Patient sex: M
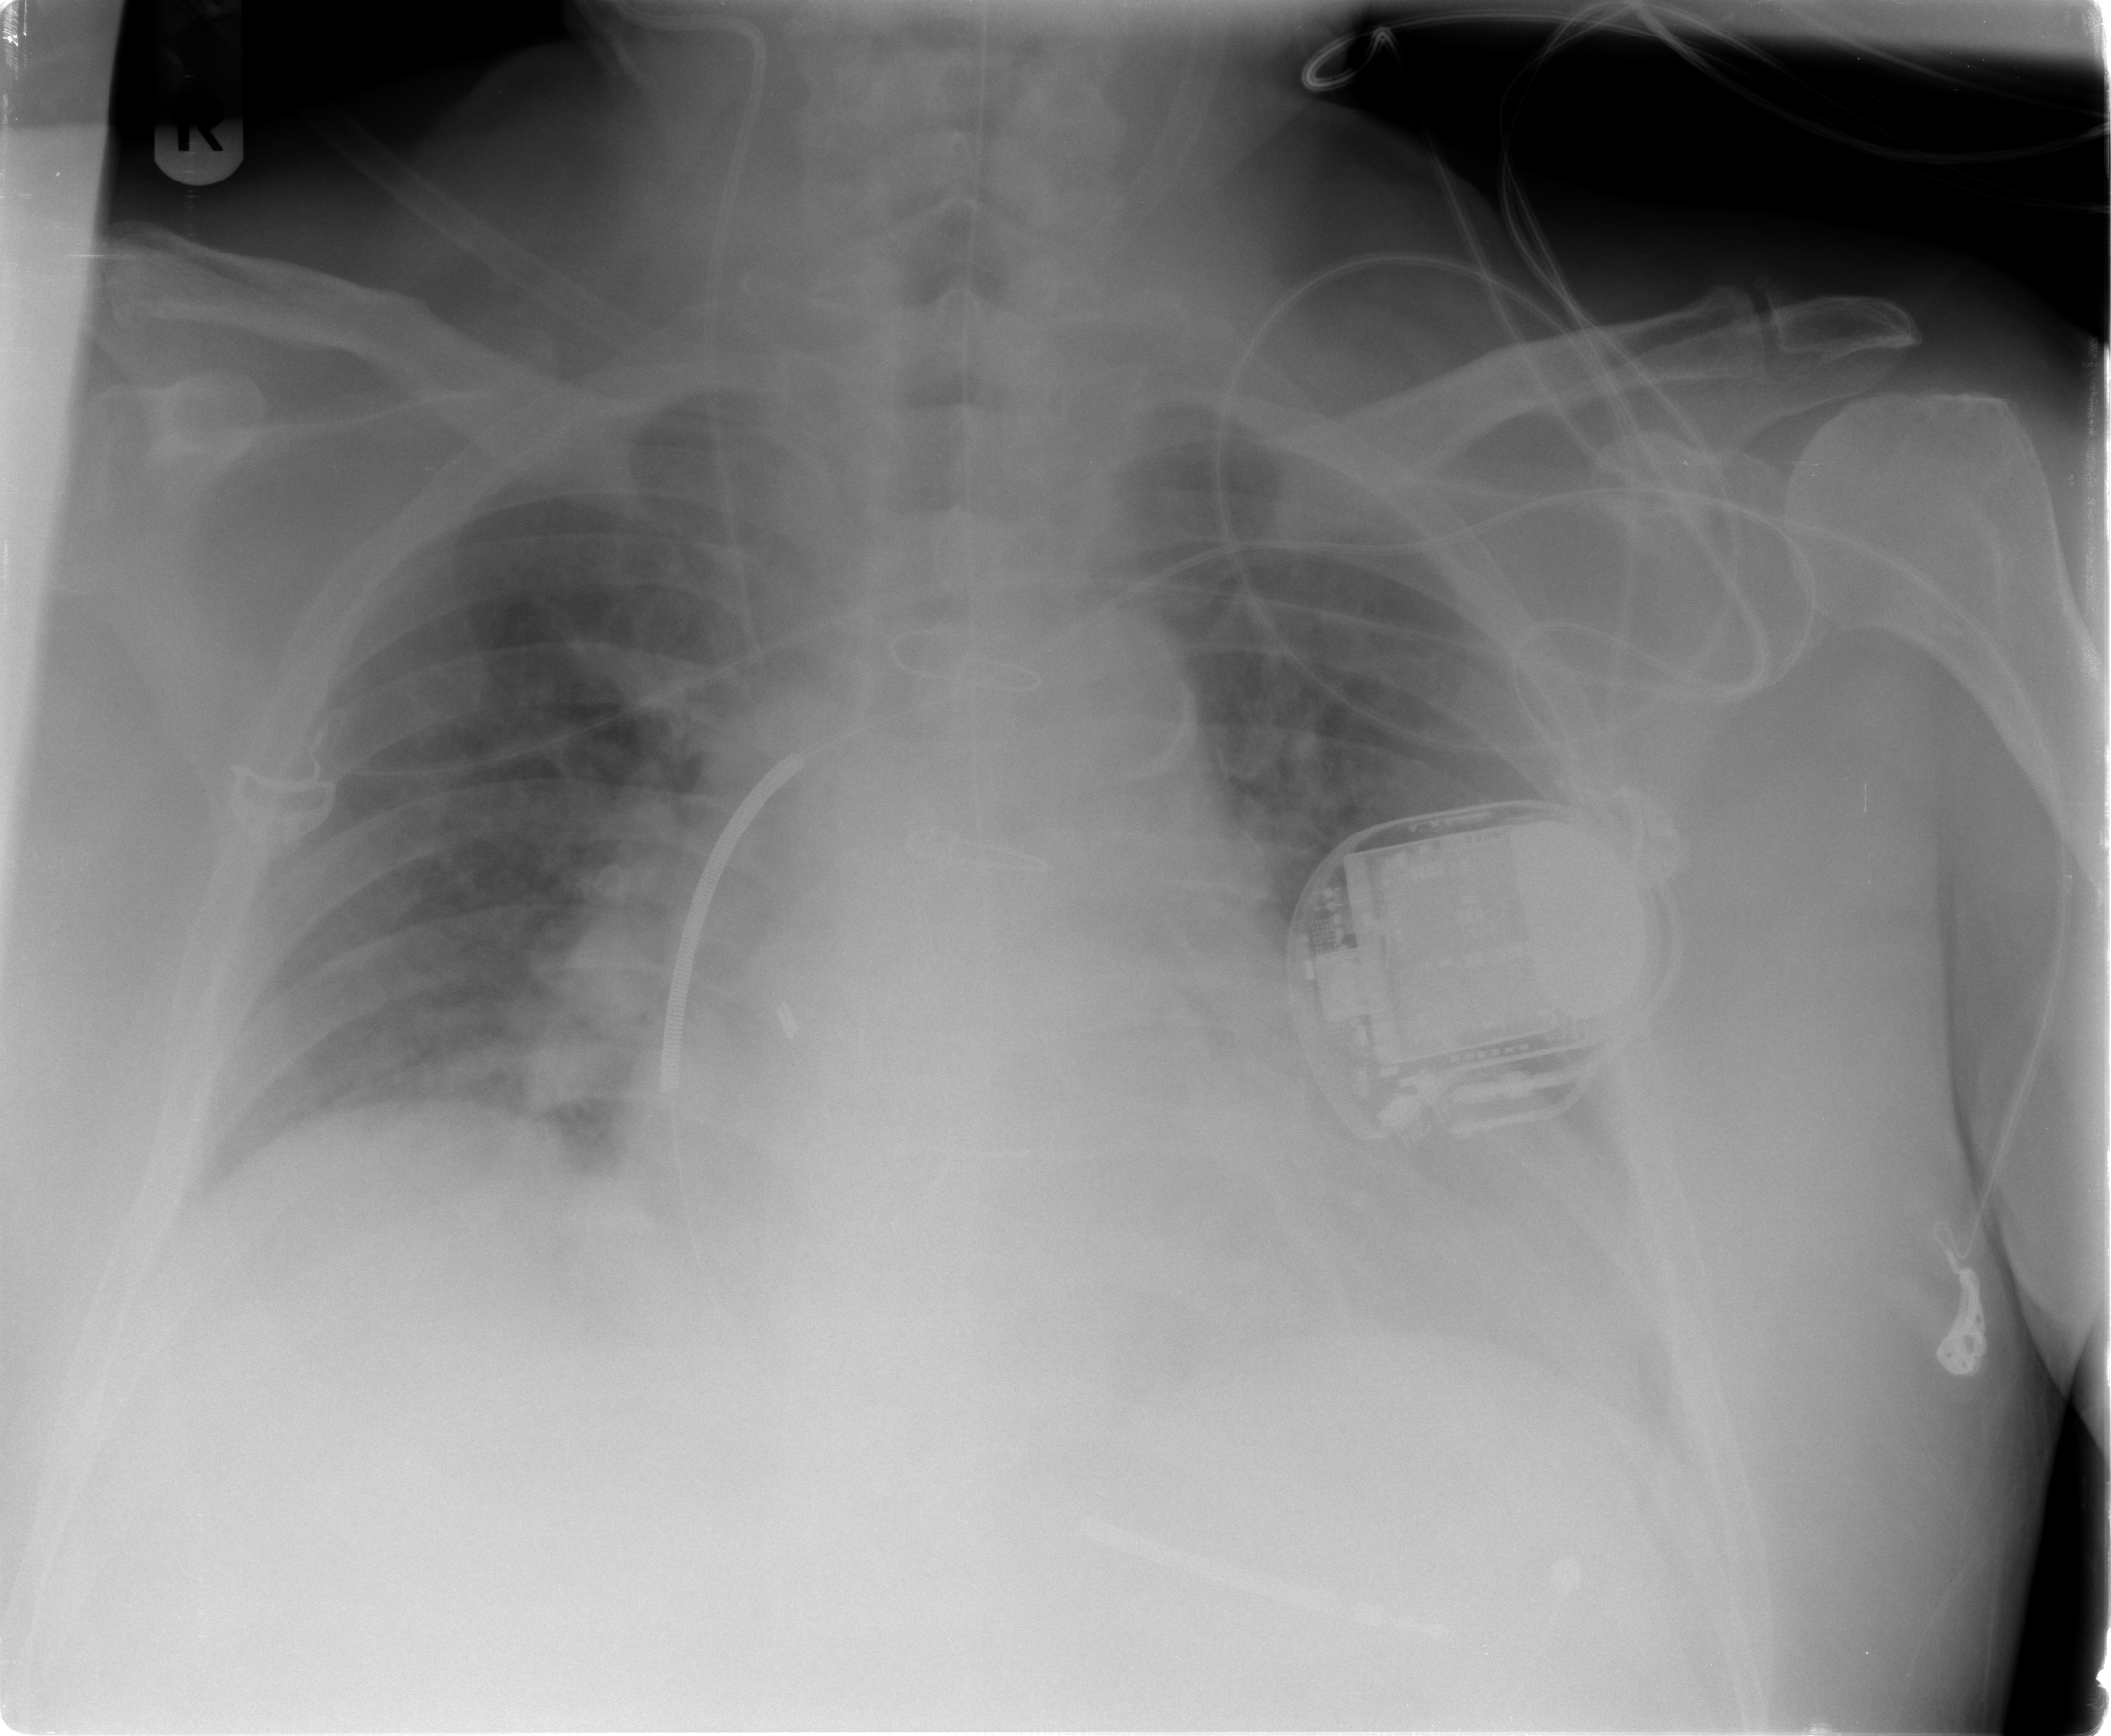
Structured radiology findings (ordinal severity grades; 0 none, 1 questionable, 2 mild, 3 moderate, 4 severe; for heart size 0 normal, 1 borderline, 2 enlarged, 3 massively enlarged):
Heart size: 2
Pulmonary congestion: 3
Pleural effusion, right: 0
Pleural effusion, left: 0
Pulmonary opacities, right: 1
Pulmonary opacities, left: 0
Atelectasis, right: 0
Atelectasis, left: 0